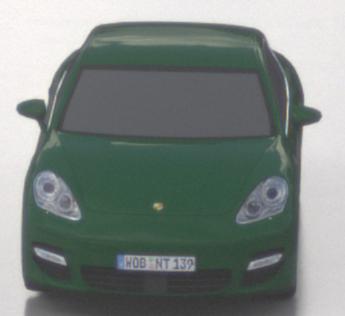
Make: Porsche
Model: Panamera
Detailed model: Panamera (970)
Model produced from: 2010/05
Model produced until: 2013/04
Doors: 5
Color: green
Road condition: wet road
Daytime: morning or afternoon
Contrast: low contrast